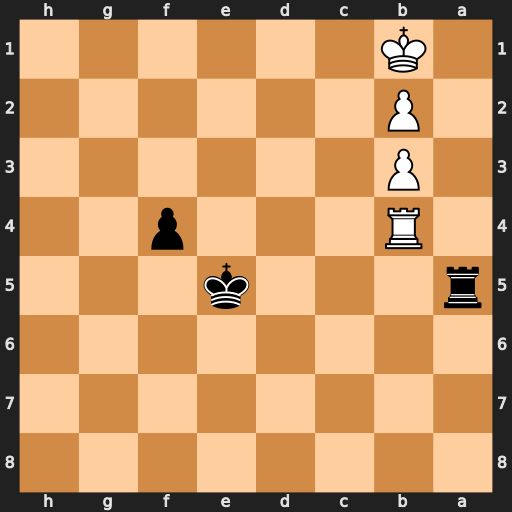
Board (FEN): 8/8/8/r3k3/1R3p2/1P6/1P6/1K6
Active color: b
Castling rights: -
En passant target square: -
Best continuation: Rc5 Rb8 f3 Rf8 Ke4 b4 Rf5